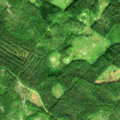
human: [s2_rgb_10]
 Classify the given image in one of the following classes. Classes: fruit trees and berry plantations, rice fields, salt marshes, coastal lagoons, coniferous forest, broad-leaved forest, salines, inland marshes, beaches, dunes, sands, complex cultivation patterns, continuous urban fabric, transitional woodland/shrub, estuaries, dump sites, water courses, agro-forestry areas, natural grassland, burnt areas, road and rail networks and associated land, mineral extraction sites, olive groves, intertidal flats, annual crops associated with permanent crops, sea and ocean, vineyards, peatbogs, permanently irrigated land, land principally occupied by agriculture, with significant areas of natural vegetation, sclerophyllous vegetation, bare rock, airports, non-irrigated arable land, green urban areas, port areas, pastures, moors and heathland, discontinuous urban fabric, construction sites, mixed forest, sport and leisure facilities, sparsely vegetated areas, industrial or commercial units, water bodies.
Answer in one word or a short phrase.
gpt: coniferous forest, mixed forest, transitional woodland/shrub